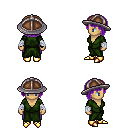
a pixel art fantasy rpg character, female body template, human, tanned skin, green robe, magenta pants, purple pageboy hairstyle, chain helm, white cloth bandages, gold boots, four views (front, back, left, right), 2x2 character sprite sheet, small pixel art, hard edges, no anti-aliasing